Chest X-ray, AP view. Patient: 57 years old, sex F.
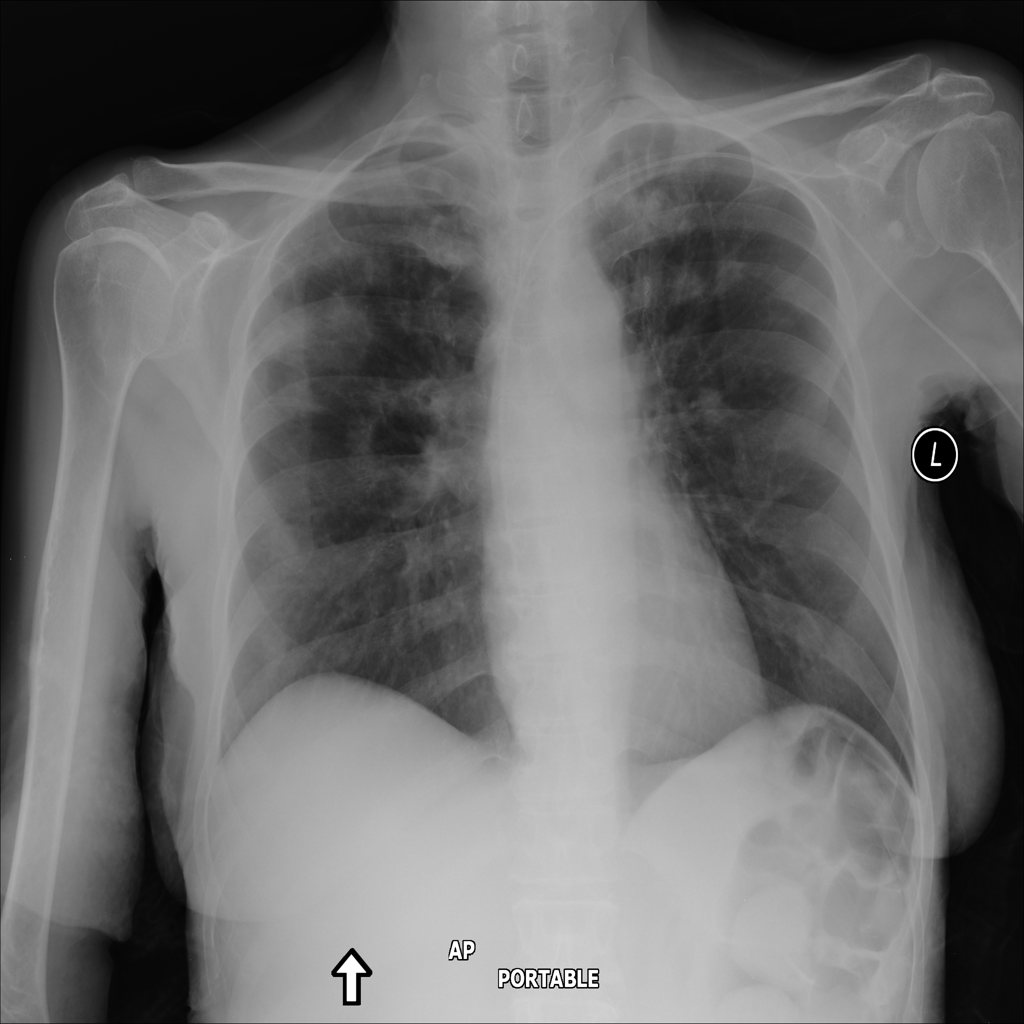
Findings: No Finding